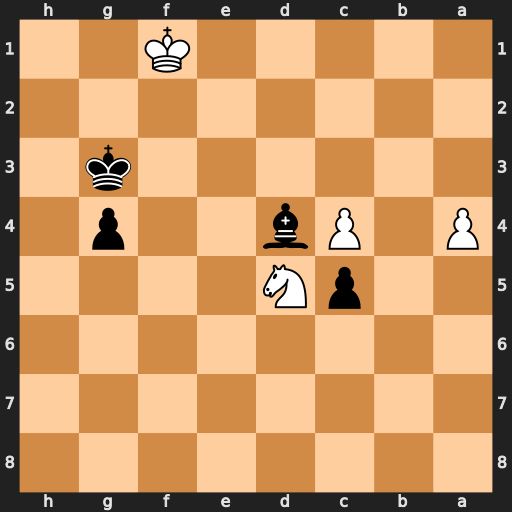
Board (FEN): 8/8/8/2pN4/P1Pb2p1/6k1/8/5K2
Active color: b
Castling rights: -
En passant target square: -
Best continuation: Kf3 a5 g3 Nf4 Kxf4 Kg2 Be5 a6 Bb8